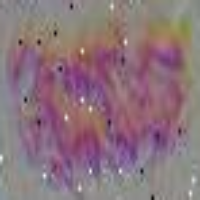
Label: metaphase